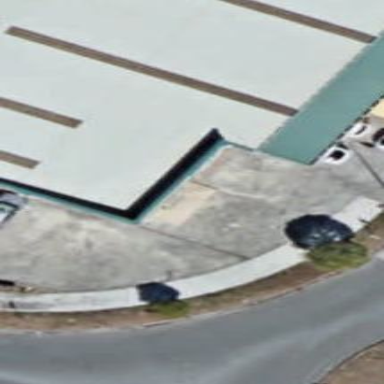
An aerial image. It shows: Warehouse building.